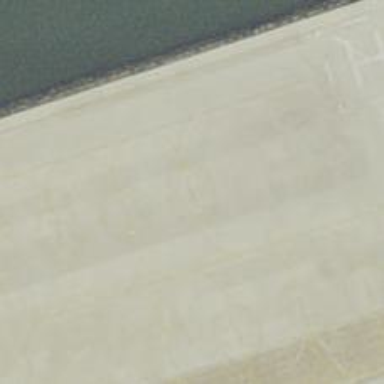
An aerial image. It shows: Image of taxiway at airport.